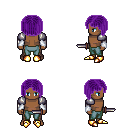
a pixel art fantasy rpg character, male body template, human, dark skin, steel arm armor, teal pants, purple pageboy hairstyle, white cloth bracers, gold boots, dagger, four views (front, back, left, right), 2x2 character sprite sheet, small pixel art, hard edges, no anti-aliasing